Question: how to set the same tabsize width with 4 space in sublime text?
I like verdana font ,then I set font to it in sublime text, but it appears that the 1 tab is much wider then 4 space. why? how to fix?

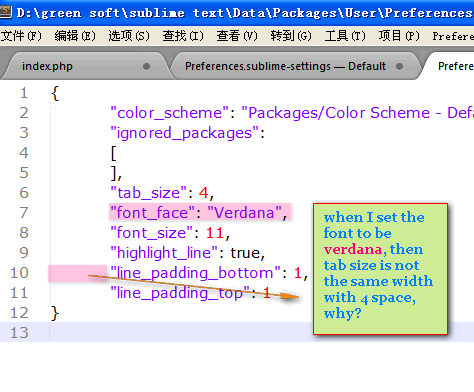
Answer: Probably, this is a problem related to how Sublime handles tabsize.
It seems to use the size of an em-dash (--), instead of the size of a space. In monospaced fonts, of course, those sizes are the same, but in proportional fonts, such as Verdana, they are quite different:
" " (4 spaces)
"--------" (4 em-dashes)
So, I think that the only way to solve your problem is to convert tabs to spaces with 'View/Indentation/Convert Indentation to Spaces'. And be sure to have '"translate_tabs_to_spaces": true' in your preferences and 'Indent Using Spaces' set in 'Indentation' menu: